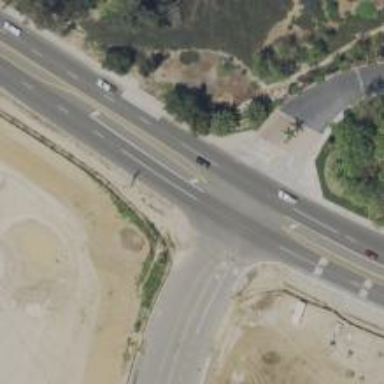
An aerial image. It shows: Primary link highway with asphalt surface.